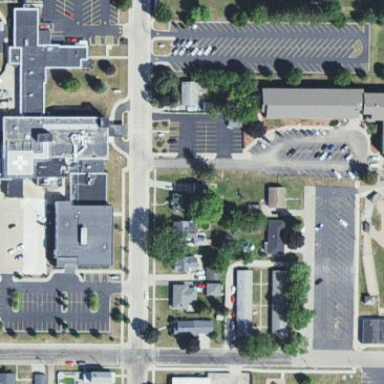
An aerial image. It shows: Healthcare facility identified as hospital.